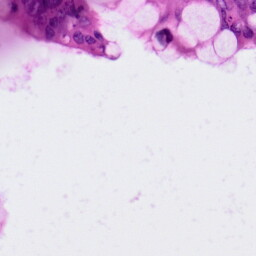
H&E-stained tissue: Colon